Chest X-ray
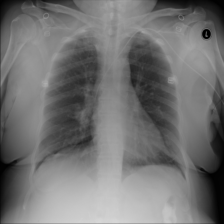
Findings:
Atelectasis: negative
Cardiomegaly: negative
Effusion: negative
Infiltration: positive
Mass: positive
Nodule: negative
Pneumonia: negative
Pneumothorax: negative
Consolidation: negative
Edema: negative
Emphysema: negative
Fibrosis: negative
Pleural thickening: negative
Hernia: negative